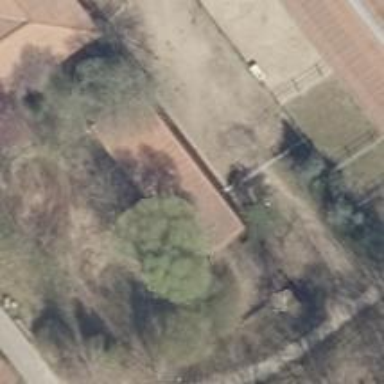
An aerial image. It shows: Simple house.